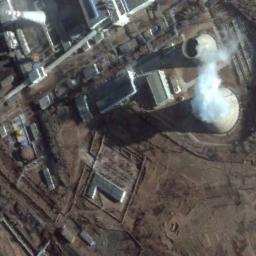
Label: thermal_power_station